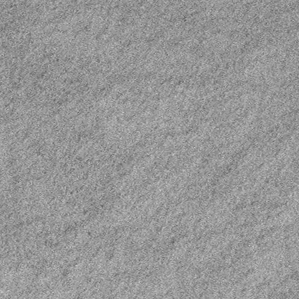
Label: frost